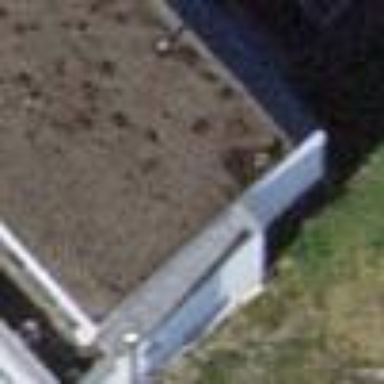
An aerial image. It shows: Terrace building.